Question: Find the area of the quadrilateral in the figure, where the side length of the square border is 10 and the vertices of the quadrilateral are all on points that are integer multiples of 0.5. The result is rounded to one decimal place
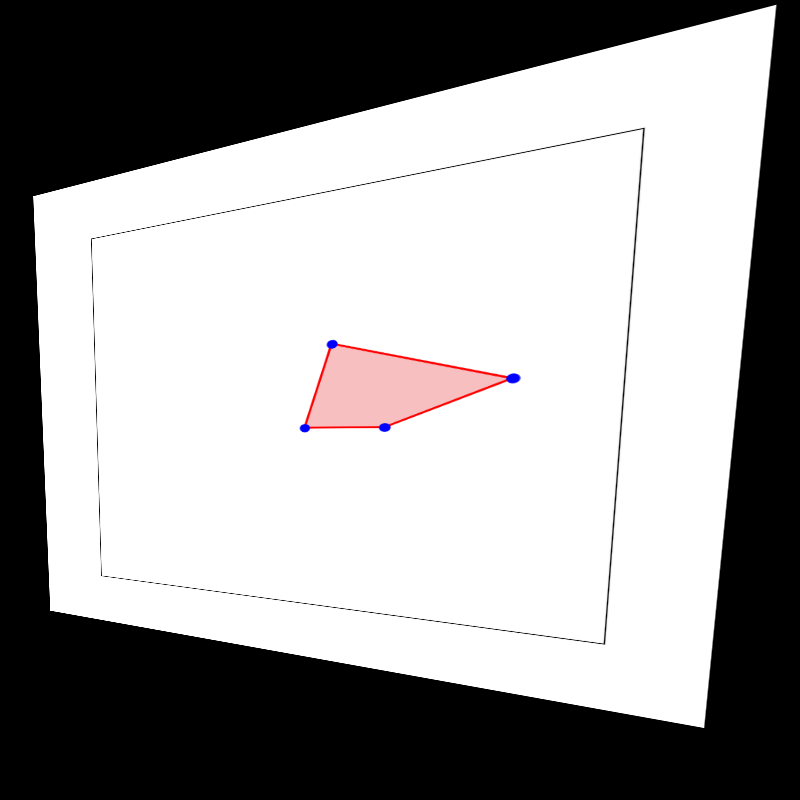
Answer: 4.0